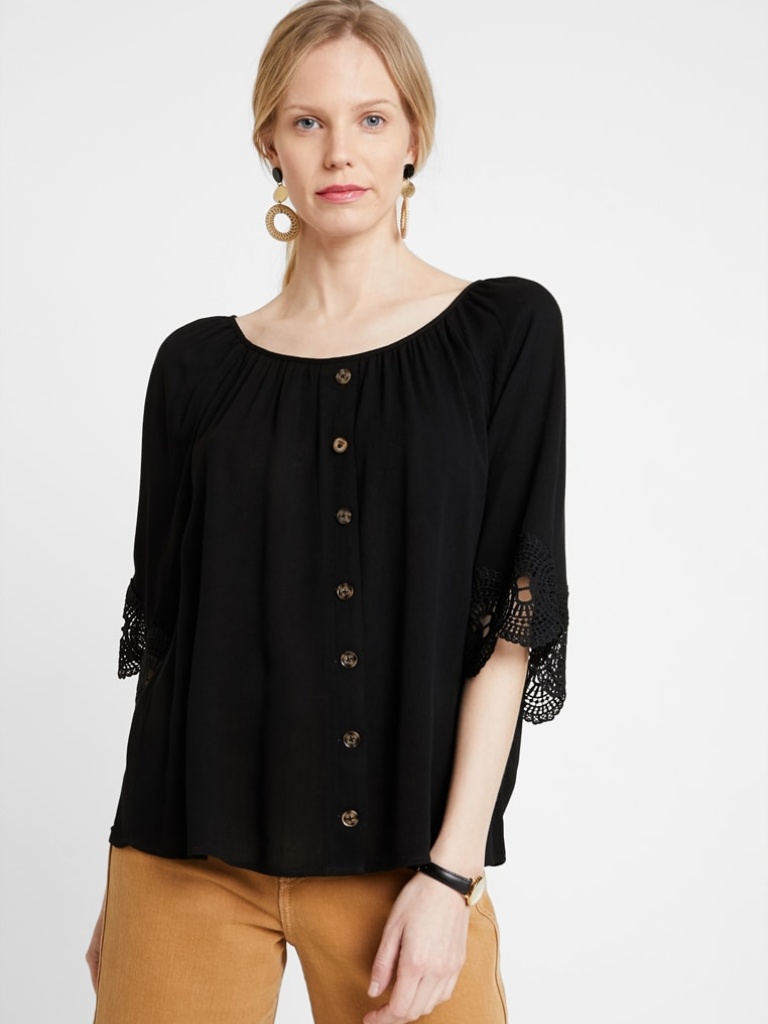
cotton relaxed three-quarter sleeves hip length Untucked scoop blouse